Question: While inspecting with the device toolbar in Chrome I have this weird whitespace underneath the HTML tag. The whitespace dissapears when I disable the device toolbar ... There are some other issues as well, but we'll leave those for now.

Would love to hear from you all. Thanks in advance.
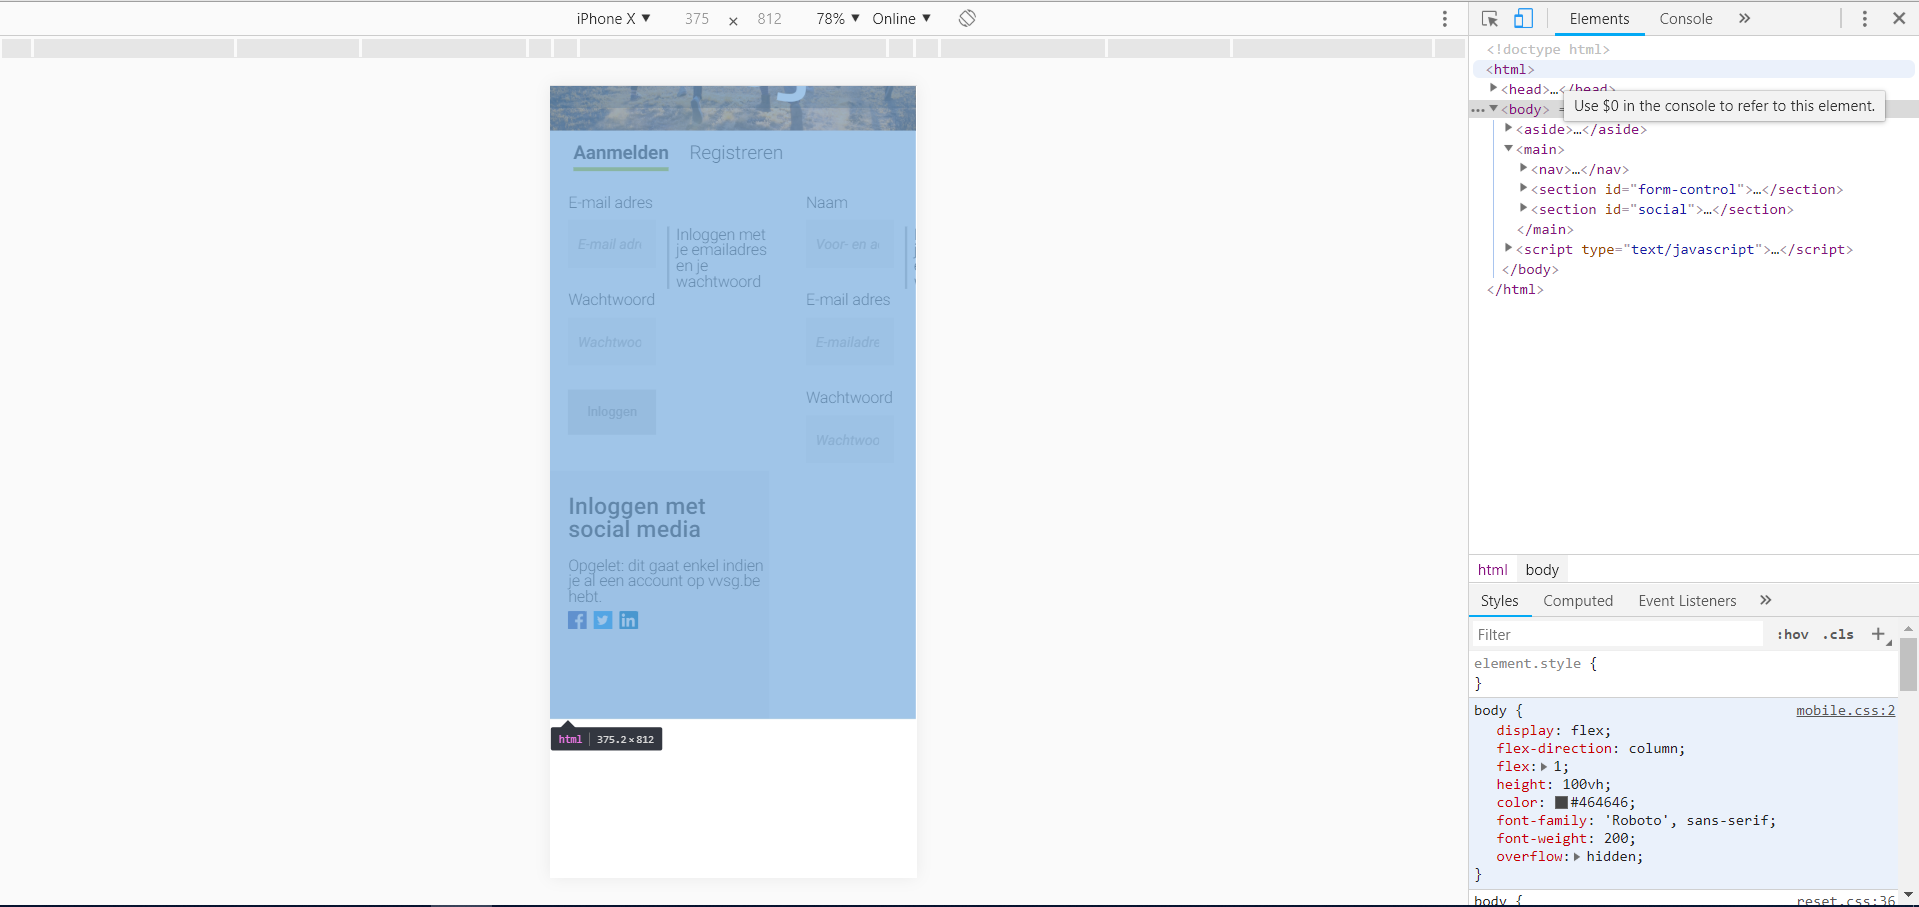
Answer: It seems that your body is 100% height, but your .
That way, your body tag take 100% height of "nothing" height. You should put an 'height' or 'min-height' property on parent ('<html>') :
'''
html, body{
min-height:100%;
}
'''